CT reconstruction: convct
Segmentation target: spine
Patient: M, age 69
ISS stage: Stage 1
Metal implant: no
Axial slice:
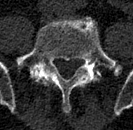
Sagittal slice:
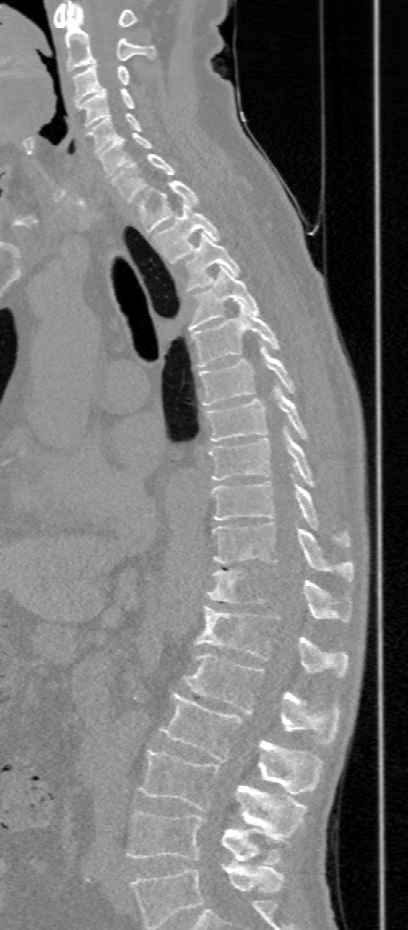